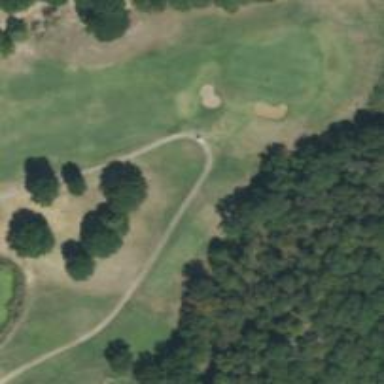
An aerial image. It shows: Service road designated as golf cart path.